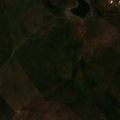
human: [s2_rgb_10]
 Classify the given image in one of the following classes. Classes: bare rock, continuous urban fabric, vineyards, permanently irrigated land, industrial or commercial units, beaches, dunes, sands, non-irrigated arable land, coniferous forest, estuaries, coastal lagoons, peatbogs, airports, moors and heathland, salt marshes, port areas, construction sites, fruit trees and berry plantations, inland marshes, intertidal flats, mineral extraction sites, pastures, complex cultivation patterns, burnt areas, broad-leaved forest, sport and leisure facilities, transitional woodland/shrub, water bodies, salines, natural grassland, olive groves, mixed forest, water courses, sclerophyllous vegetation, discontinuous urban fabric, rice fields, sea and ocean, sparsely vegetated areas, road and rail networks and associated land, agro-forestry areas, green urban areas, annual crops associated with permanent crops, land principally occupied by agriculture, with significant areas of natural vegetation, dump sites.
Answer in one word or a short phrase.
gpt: non-irrigated arable land, transitional woodland/shrub